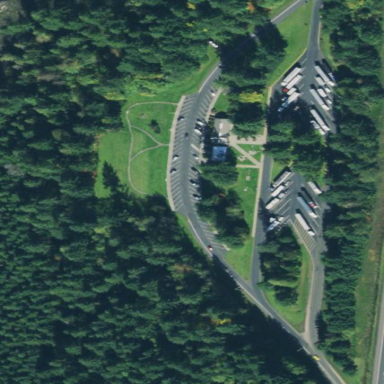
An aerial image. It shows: Rest area along the road.